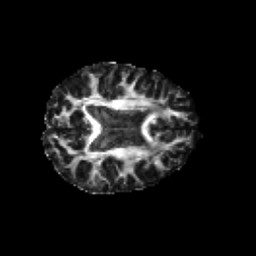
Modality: FA
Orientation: axial
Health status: healthy
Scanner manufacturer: philips
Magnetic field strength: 3 T
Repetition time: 6.964 s
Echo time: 0.092 s